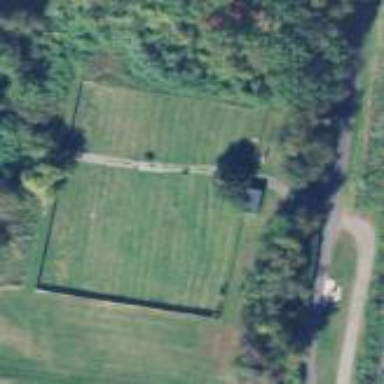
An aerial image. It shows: Cemetery.